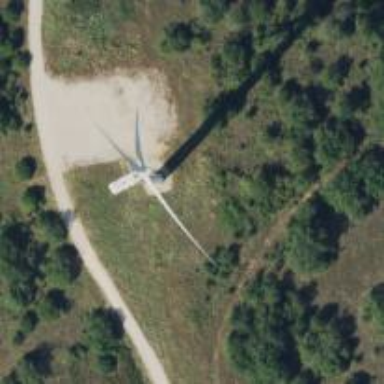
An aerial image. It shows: Wind generator powered by horizontal axis wind turbine.